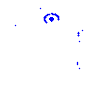
Particle: pion